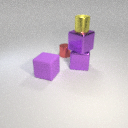
large purple metal cube below large purple metal cube